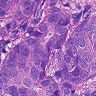
Metastatic tissue present: yes